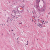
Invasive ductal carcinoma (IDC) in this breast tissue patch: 0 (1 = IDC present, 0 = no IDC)